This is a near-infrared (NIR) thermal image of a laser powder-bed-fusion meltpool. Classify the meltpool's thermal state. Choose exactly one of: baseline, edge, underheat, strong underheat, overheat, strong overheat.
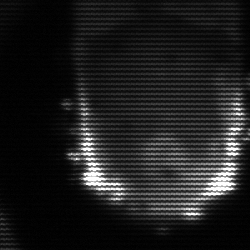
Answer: strong underheat